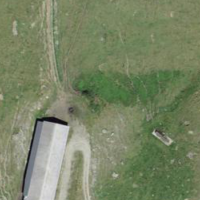
EUNIS habitat code: 26
Species observed at this site:
Arcyptera fusca
Colias palaeno